Field crop: tomato
Growth stage: 1
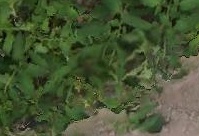
Species: tomato